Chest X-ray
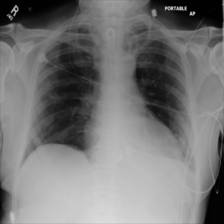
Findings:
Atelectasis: negative
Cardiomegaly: negative
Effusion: negative
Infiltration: positive
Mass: negative
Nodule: negative
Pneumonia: negative
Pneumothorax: negative
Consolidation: negative
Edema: negative
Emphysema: negative
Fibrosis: negative
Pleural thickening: negative
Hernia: negative